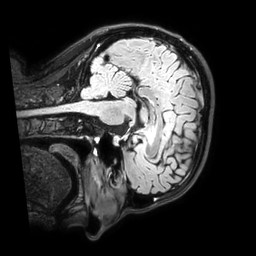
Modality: FLAIR
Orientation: sagittal
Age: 28
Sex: male
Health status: healthy
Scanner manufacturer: philips
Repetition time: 4.8 s
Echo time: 0.2818 s